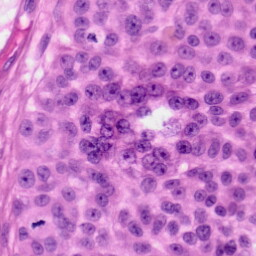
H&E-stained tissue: Skin